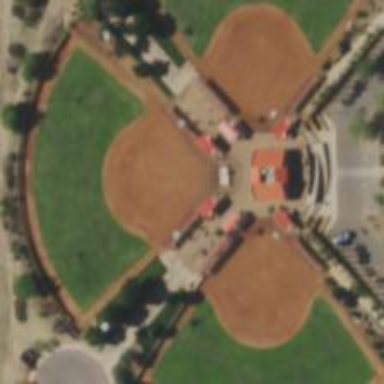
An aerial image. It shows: Softball pitch for leisure land activities.